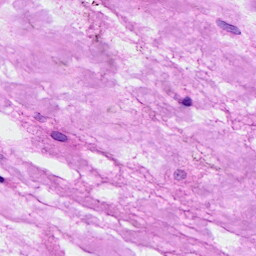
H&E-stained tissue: Breast